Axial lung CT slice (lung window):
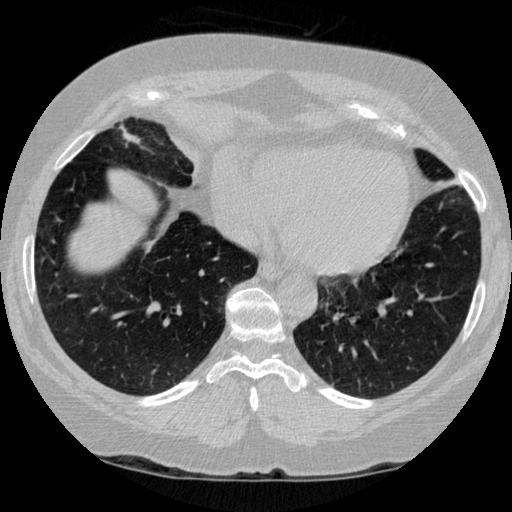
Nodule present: no